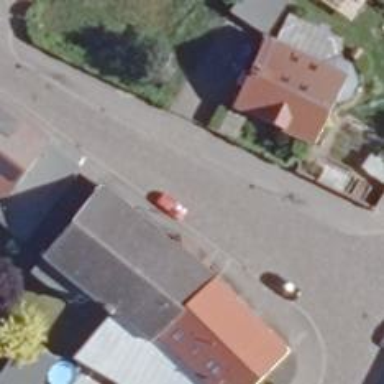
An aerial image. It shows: Residential road with sidewalks on both sides.